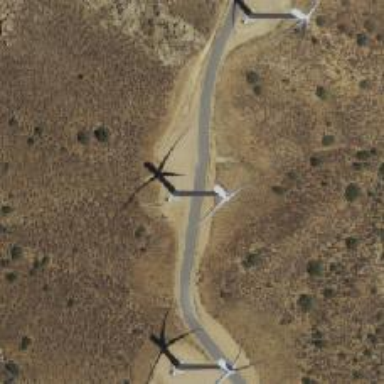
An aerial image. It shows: Wind generator powered by horizontal axis wind turbine.